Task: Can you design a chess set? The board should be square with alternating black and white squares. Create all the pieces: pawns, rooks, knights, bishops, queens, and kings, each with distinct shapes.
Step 727:
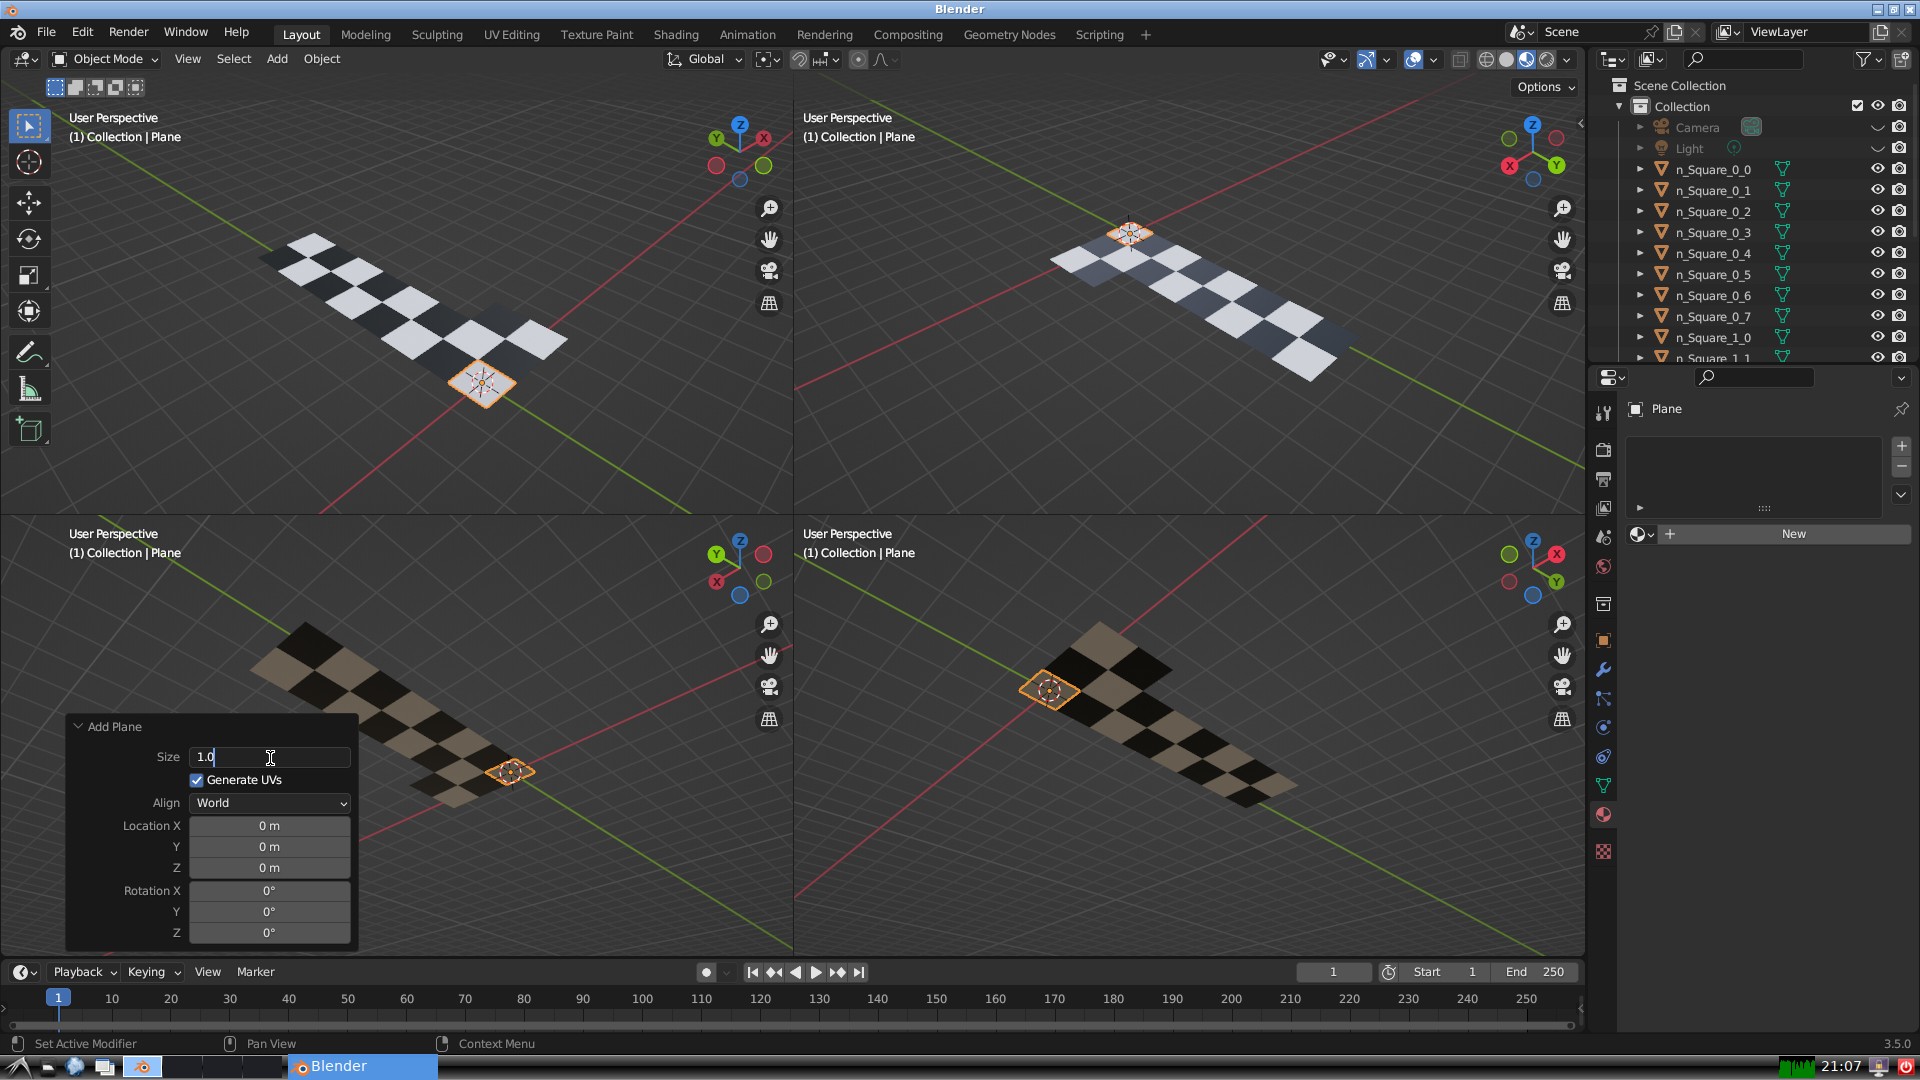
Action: {"key_press": ['Return']}